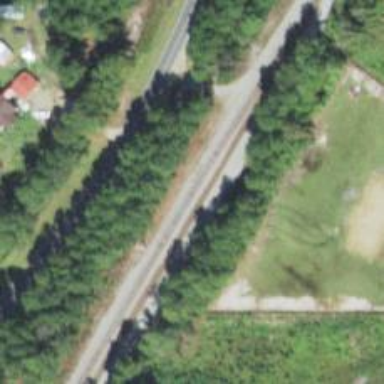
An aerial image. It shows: Railway track.